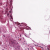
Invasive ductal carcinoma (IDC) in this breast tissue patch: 0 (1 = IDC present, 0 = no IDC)